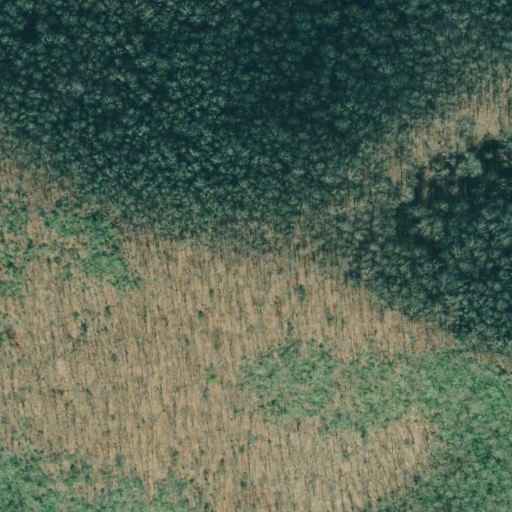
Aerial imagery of ridge(s) in Georgia named York Ridge containing deciduous forest and mixed forest